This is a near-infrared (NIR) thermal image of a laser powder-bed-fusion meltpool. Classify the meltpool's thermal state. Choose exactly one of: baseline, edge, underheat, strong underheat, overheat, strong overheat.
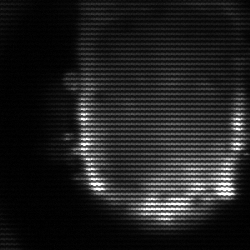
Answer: baseline